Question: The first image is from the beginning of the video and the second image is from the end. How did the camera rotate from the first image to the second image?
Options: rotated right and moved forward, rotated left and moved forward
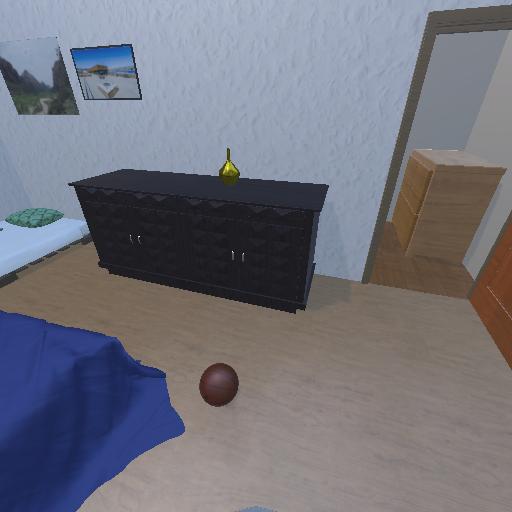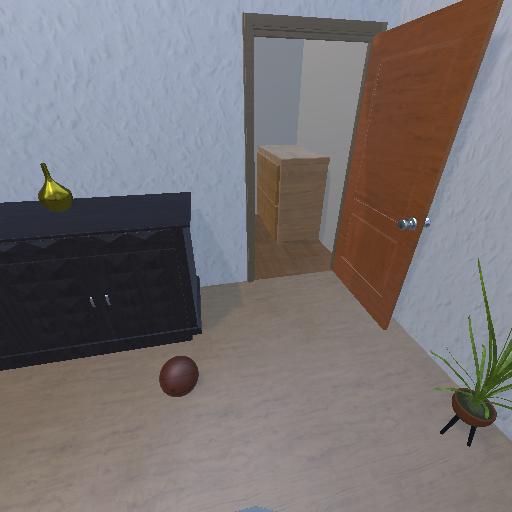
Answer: rotated right and moved forward